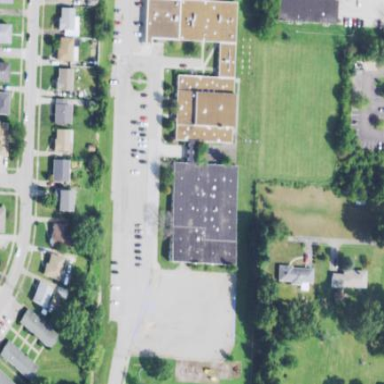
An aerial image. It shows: School building.